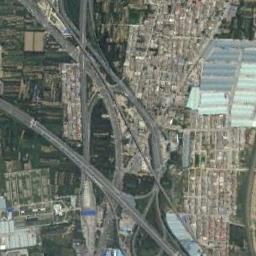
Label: overpass